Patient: sex F, age 67
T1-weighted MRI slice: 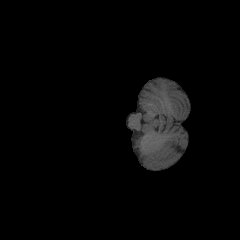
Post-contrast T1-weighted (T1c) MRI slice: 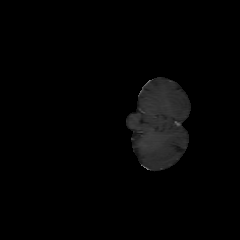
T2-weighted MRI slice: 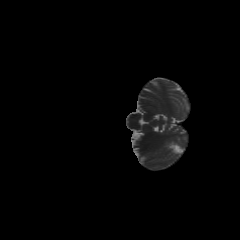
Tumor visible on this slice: no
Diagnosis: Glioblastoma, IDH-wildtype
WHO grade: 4